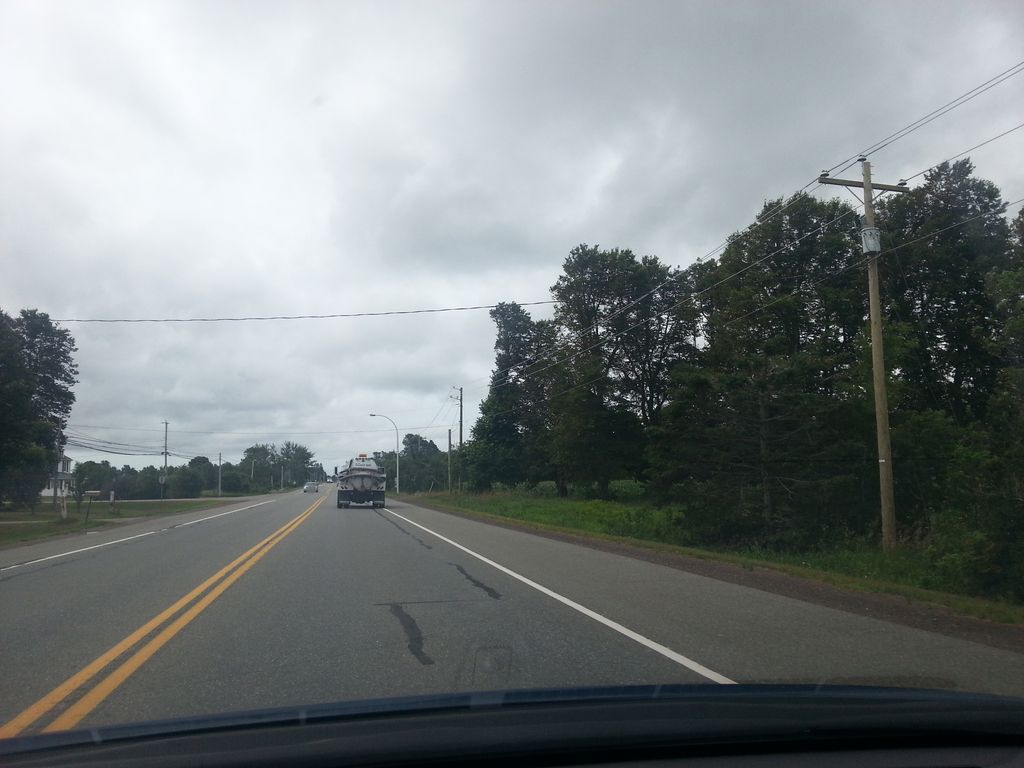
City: charlottetown